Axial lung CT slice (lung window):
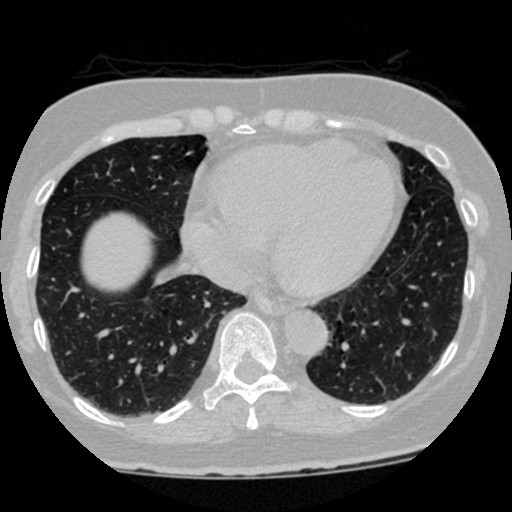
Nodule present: no